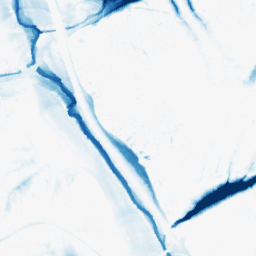
Category: morphological
Decomposition family: morphological_ellipse
Decomposition parameters: operation: closing
width: 30
height: 50
Upsampling method: lanczos
Upsampling parameters: scale: 2
Upsampling scale: 2